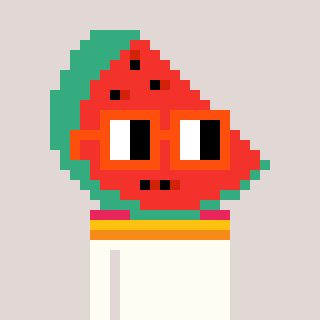
a pixel art character with square orange glasses, a watermelon-shaped head and a grayscale-colored body on a warm background